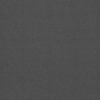
Label: dusty